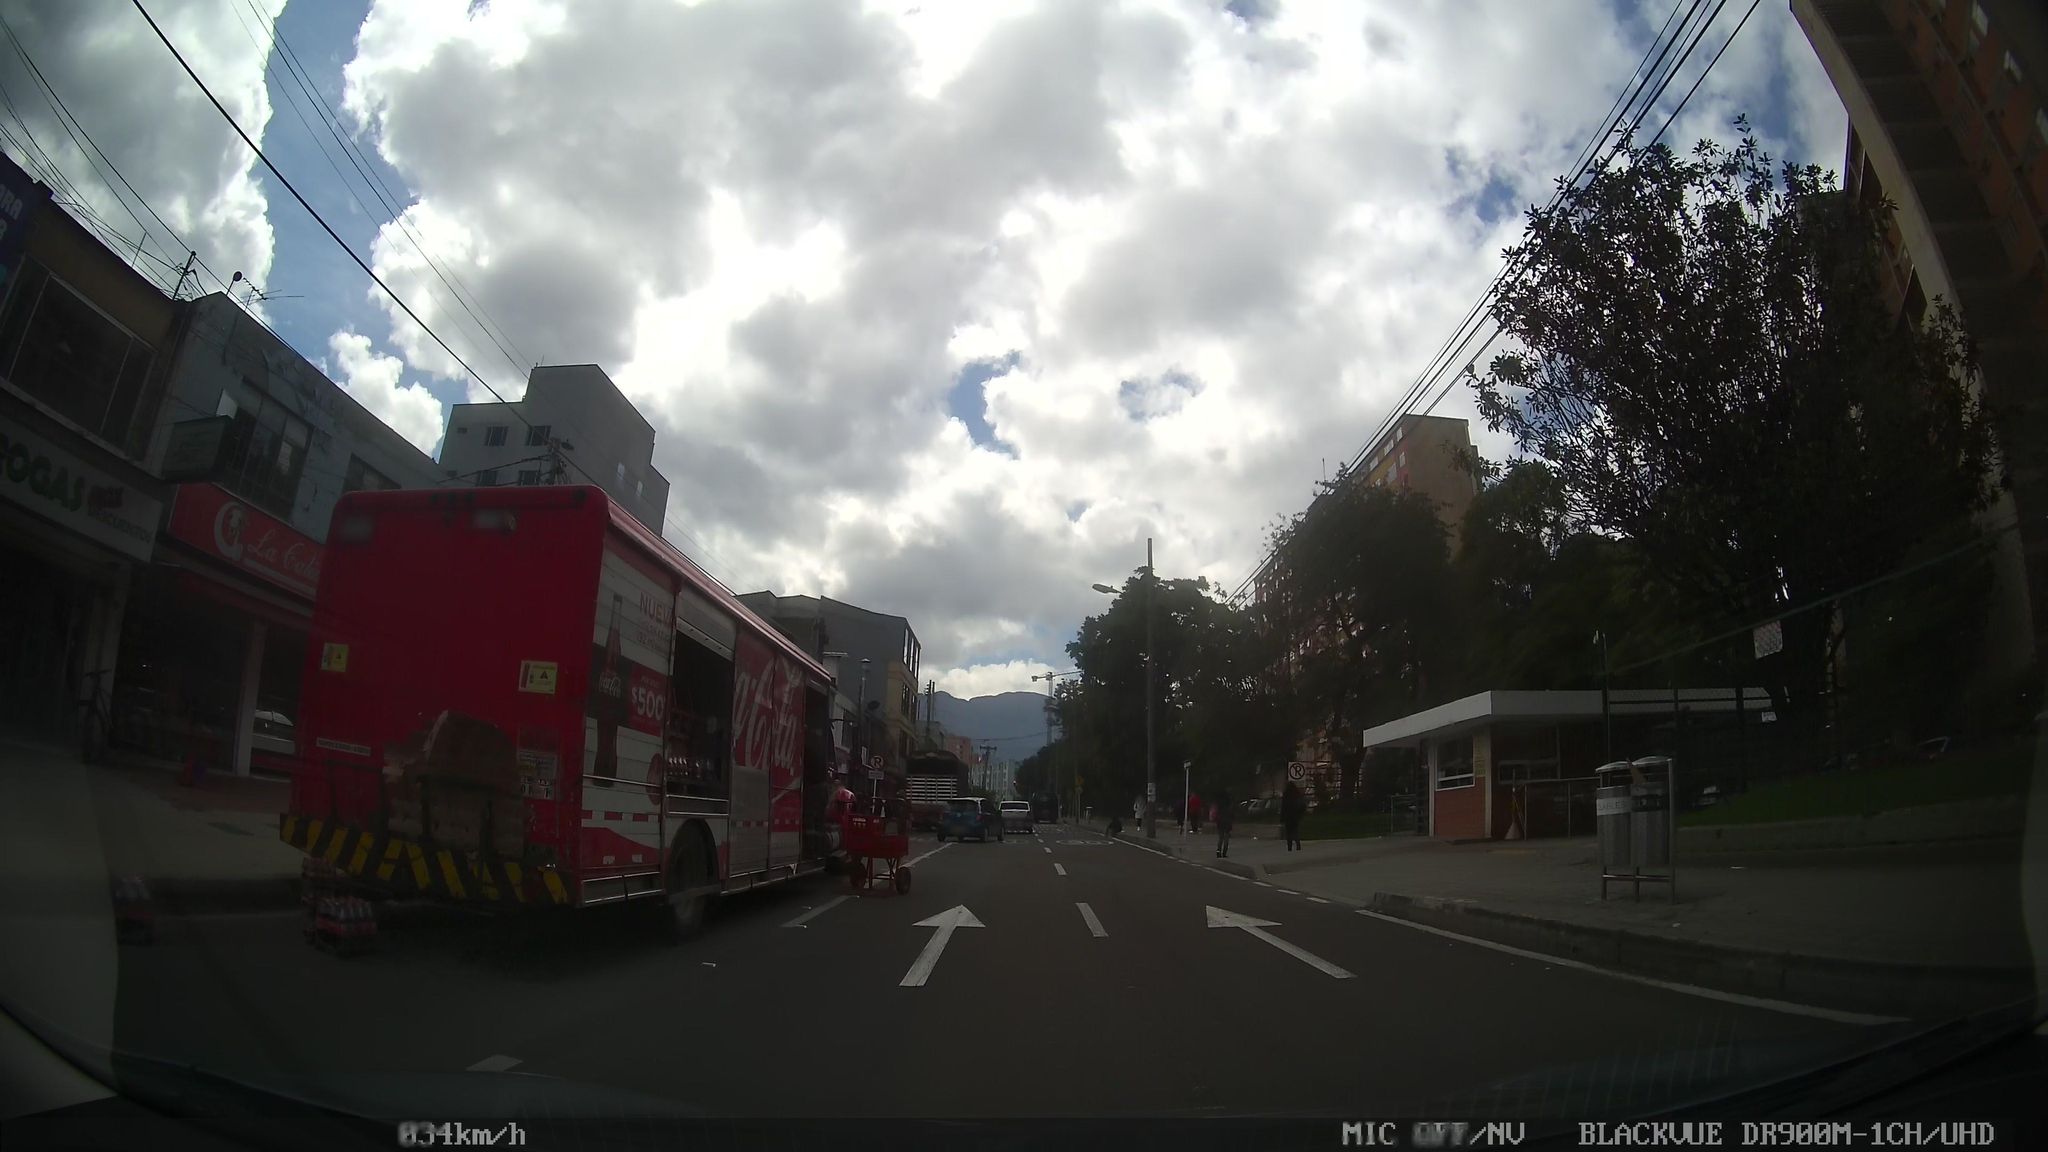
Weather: cloudy
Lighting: day
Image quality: good
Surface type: driving surface
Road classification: tertiary
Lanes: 3
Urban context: urban centre
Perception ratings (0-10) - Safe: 0.65, Lively: 7.61, Beautiful: 3.9, Boring: 3.88, Depressing: 5.09, Wealthy: 1.89